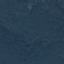
Land use / land cover: Forest